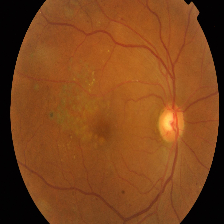
Diabetic retinopathy grade: Proliferative DR